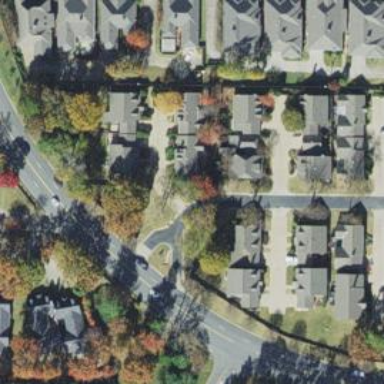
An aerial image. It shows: Residential road.